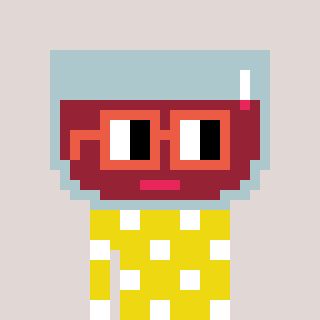
a pixel art character with square orange glasses, a wine-shaped head and a yellow-colored body on a warm background